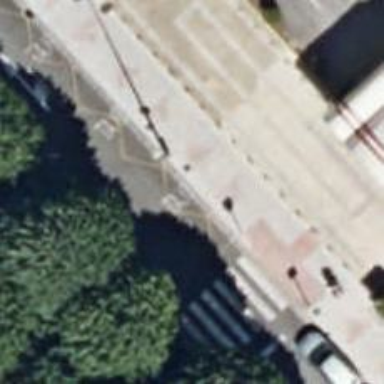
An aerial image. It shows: Taxi stand.